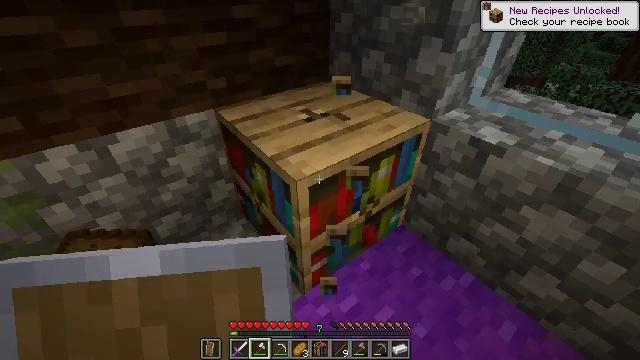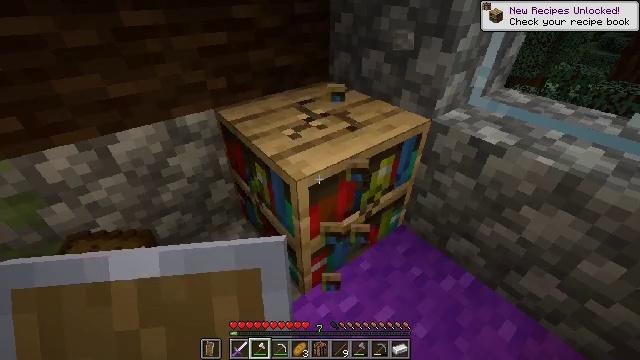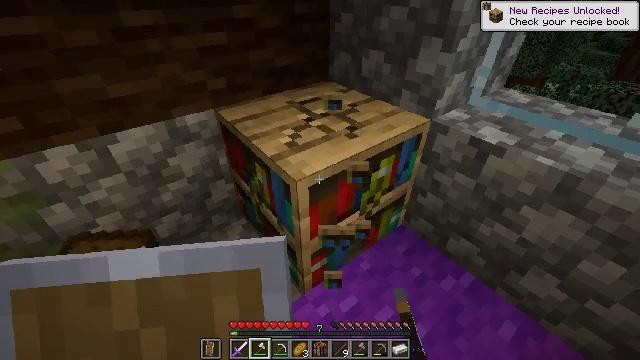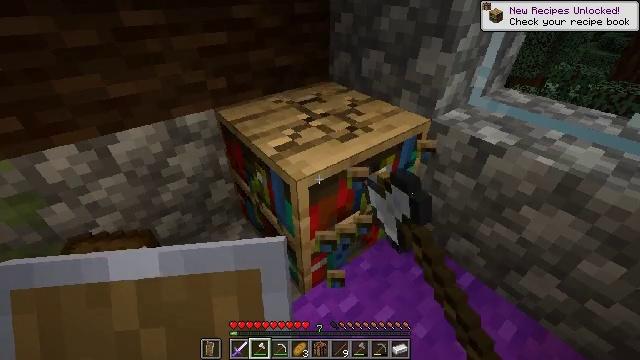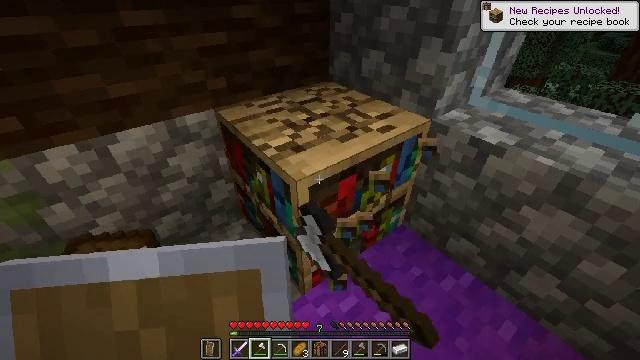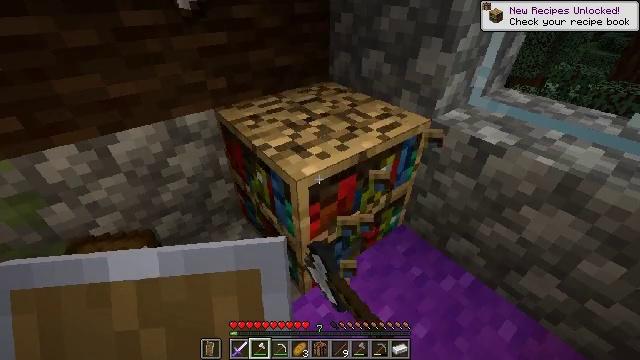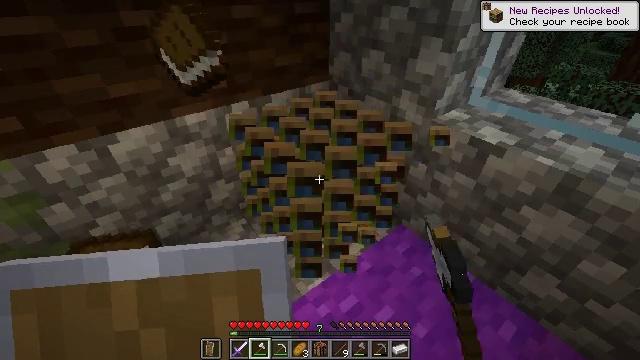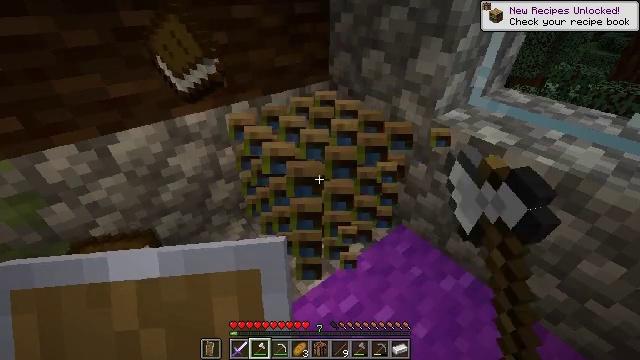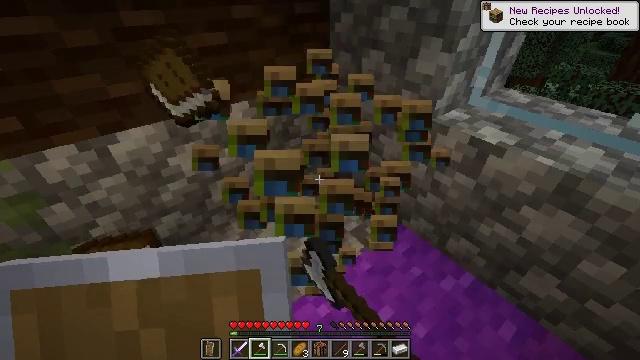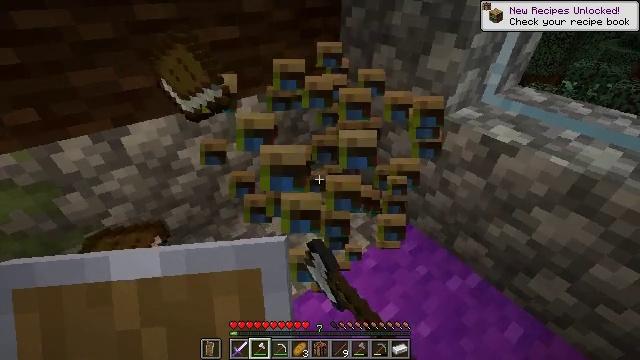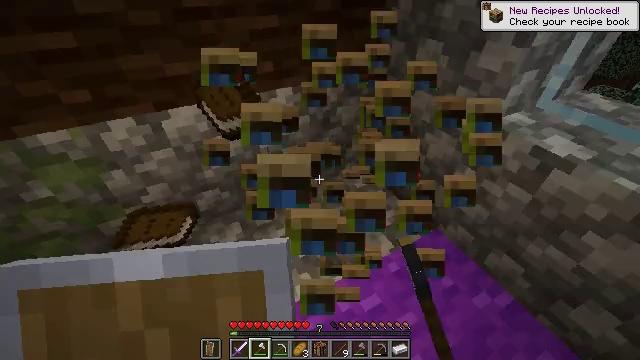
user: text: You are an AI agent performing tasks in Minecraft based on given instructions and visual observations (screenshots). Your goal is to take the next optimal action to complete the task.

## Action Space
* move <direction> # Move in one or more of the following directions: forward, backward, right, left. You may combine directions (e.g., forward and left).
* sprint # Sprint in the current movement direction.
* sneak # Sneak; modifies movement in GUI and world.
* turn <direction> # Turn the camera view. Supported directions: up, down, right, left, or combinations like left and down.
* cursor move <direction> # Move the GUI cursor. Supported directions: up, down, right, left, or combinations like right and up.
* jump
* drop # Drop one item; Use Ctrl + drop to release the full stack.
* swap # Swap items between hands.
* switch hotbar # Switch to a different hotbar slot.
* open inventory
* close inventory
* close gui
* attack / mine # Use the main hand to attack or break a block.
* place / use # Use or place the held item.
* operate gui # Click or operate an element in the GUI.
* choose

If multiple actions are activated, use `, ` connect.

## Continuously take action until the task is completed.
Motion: motion action
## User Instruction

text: Mine the bookshelf to gather resources.
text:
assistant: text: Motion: attack / mine
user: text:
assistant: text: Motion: attack / mine
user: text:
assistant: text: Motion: attack / mine
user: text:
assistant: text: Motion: attack / mine
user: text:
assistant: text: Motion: attack / mine
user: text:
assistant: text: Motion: attack / mine
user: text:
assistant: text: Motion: attack / mine
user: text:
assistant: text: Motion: attack / mine
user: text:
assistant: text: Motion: turn left, attack / mine
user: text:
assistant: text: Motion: move forward, turn left and down, attack / mine
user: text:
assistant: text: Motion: attack / mine